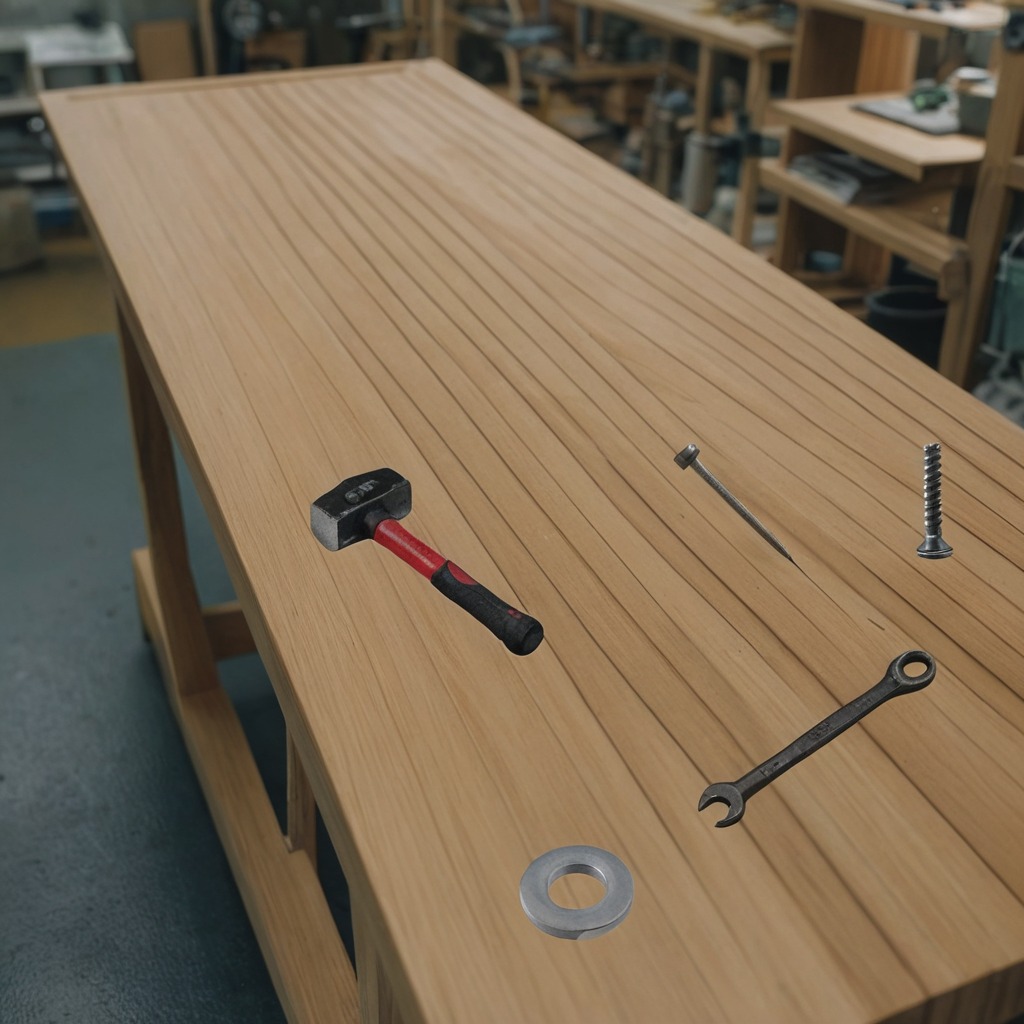
A washer, a screw, a hammer, an iron nail and a wrench are lying on the workbench.